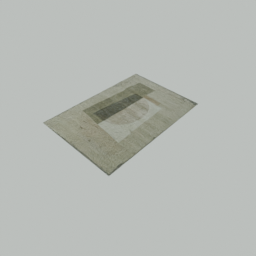
Label: decoration